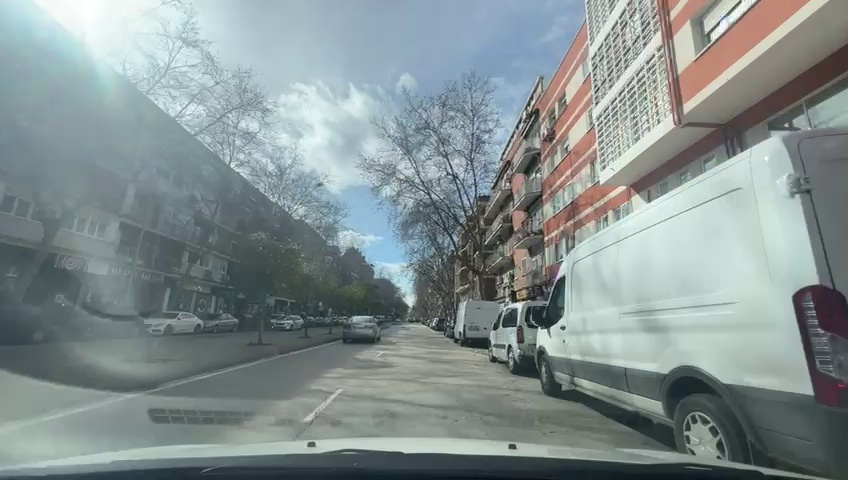
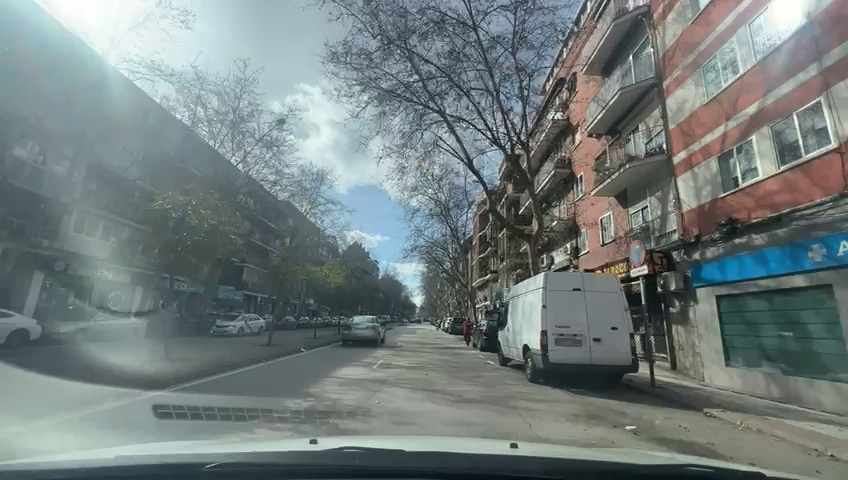
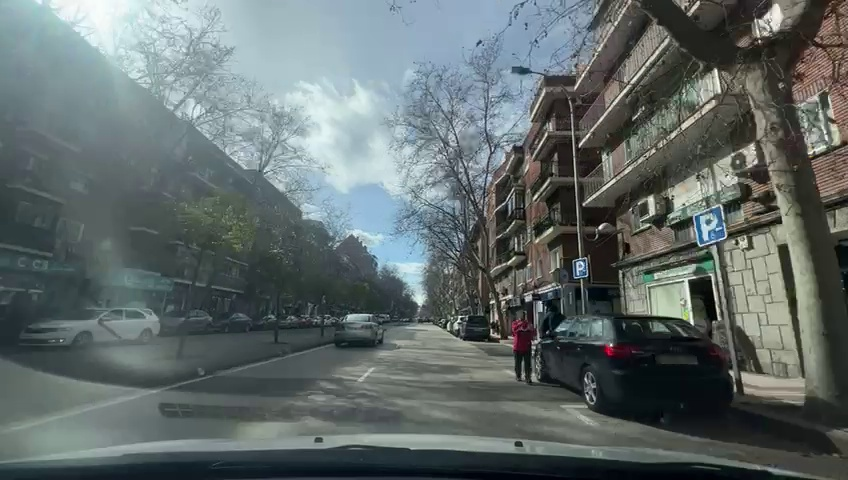
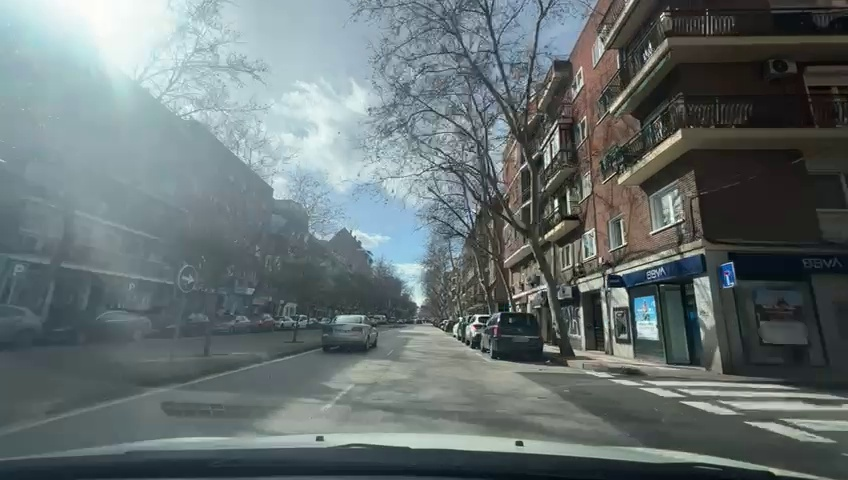
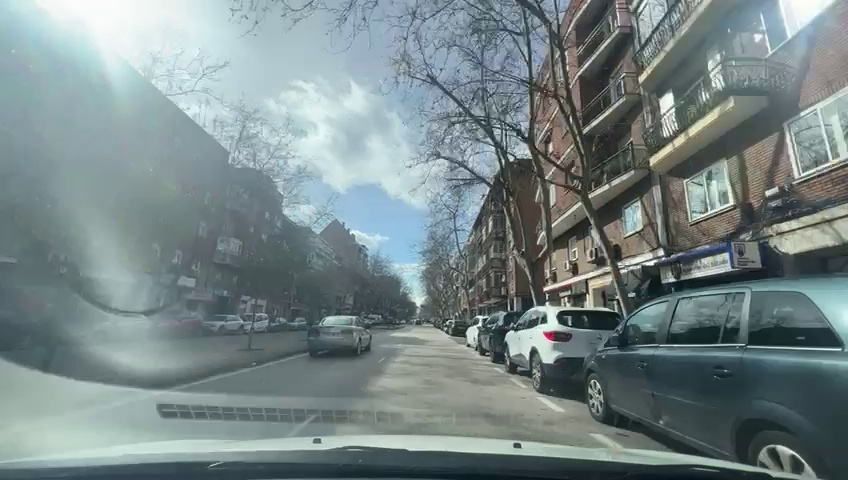
Situation: empty
Question: Is the ego vehicle traveling in a middle lane with traffic lanes on both sides?
Answer: No
Reasoning: Ego vehicle is in the right lane and there is another lane on the left side of it

Situation: empty
Question: Are vehicles present on the left side of the ego lane?
Answer: No
Reasoning: there are some parked vehicles on the right side of the ego lane.

Situation: empty
Question: Is the ego vehicle traveling on a narrow street with sidewalks or bike lanes directly adjacent to the roadway?
Answer: No
Reasoning: the road is not narrow and the sidewalks are not directly connected to the street, in this case there is a line for parking the cars between them.

Situation: empty
Question: Are pedestrians, cyclists or motorbikes moving alongside the ego vehicle on the right side?
Answer: Yes
Reasoning: yes there can be seen some pedestrains but they are standing next to their cars.